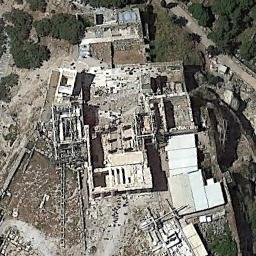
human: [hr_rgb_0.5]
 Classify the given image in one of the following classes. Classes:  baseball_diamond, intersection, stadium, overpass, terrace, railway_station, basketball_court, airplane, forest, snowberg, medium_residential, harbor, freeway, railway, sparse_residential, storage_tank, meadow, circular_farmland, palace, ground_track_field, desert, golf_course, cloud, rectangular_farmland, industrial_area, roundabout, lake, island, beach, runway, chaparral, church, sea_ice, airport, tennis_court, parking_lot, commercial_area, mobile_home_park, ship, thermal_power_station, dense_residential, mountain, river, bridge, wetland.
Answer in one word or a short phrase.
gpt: palace